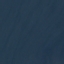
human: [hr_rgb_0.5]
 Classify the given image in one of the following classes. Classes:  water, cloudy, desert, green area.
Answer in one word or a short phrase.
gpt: water